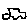
Label: car